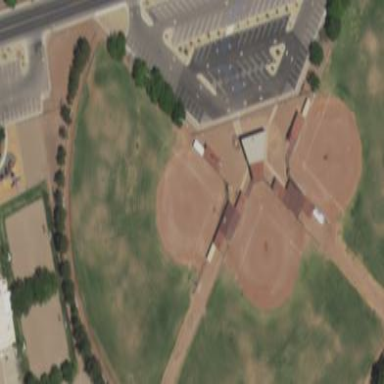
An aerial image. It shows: Sports centre specializing in baseball on leisure land.